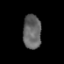
Tissue: prostate
Cell type: Myeloid cells
Senescence score: 0.7666
Nuclear area (px): 606
Mean DAPI intensity: 100.924